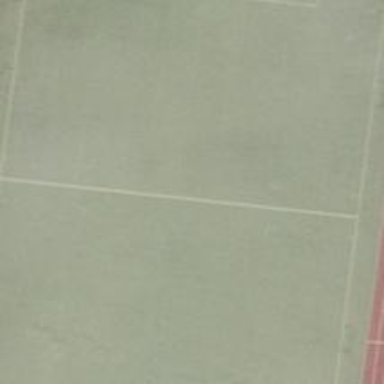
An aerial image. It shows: Soccer pitch with artificial turf for leisure sports activities.